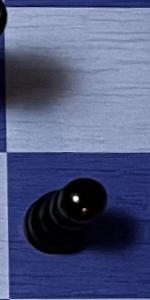
Label: Pawn_Black